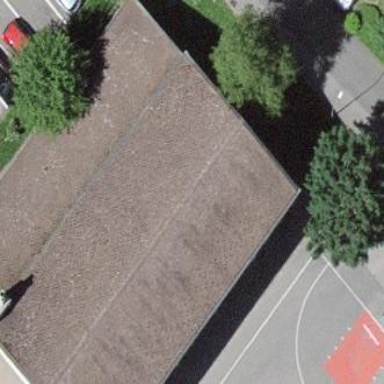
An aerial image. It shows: Sports hall building.